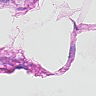
Metastatic tissue present: no